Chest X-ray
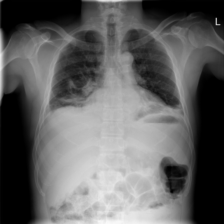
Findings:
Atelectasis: positive
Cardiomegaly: negative
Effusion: negative
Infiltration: negative
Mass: negative
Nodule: negative
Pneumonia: negative
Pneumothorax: negative
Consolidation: negative
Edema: negative
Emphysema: negative
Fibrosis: negative
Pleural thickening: negative
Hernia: negative